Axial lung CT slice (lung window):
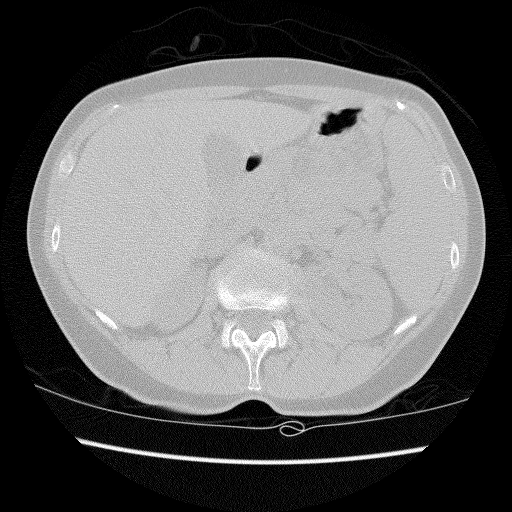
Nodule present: no